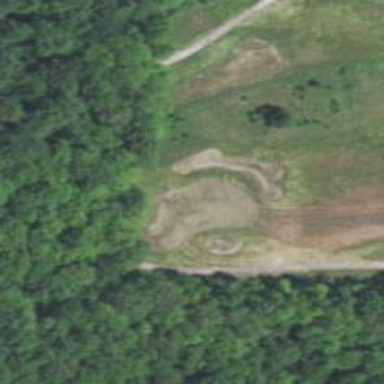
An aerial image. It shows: View of golf hole.